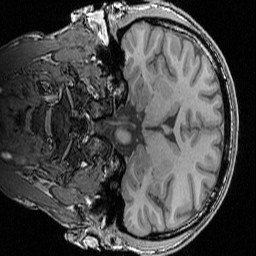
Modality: T1w
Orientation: coronal
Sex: male
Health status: ill
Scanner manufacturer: siemens
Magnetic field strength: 3 T
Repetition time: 1.57 s
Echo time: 0.00342 s